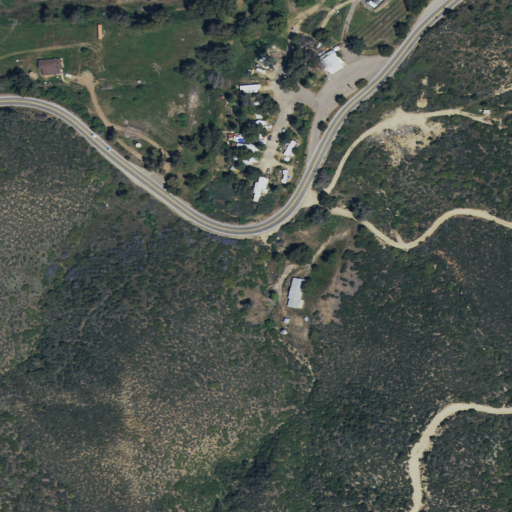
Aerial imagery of valley in California named Chariot Canyon containing shrub, open development, low intensity development, mixed forest, woody wetlands, herbaceous wetlands, grassland, and medium intensity development